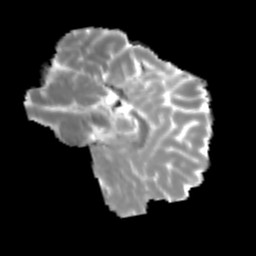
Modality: MD
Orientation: sagittal
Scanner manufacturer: siemens
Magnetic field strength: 3 T
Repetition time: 3.6 s
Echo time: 0.092 s